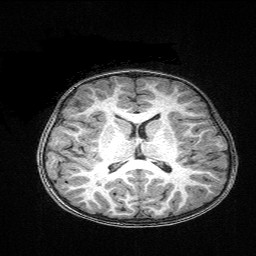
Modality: T1w
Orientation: coronal